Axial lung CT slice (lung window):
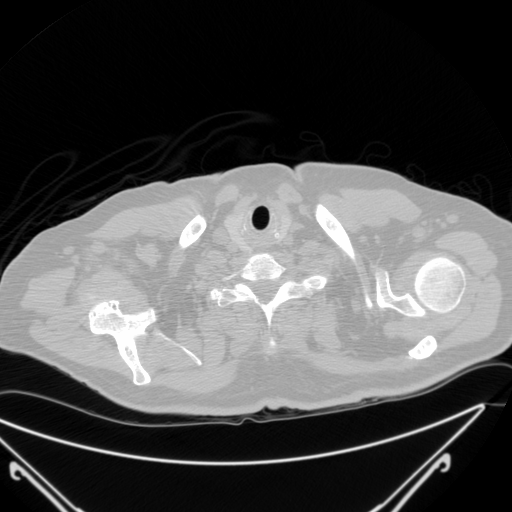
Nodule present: no